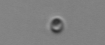
Label: nanoplankton_mix